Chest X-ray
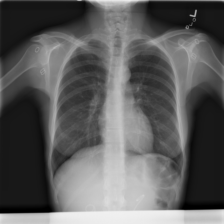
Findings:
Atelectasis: negative
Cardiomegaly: negative
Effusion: negative
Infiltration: negative
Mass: negative
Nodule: negative
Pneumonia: negative
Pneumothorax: negative
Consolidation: negative
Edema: negative
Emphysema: negative
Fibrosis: negative
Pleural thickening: negative
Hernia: negative